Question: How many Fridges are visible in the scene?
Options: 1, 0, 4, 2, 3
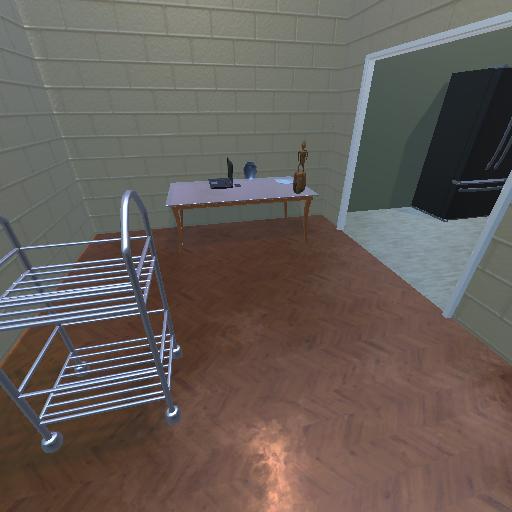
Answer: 1